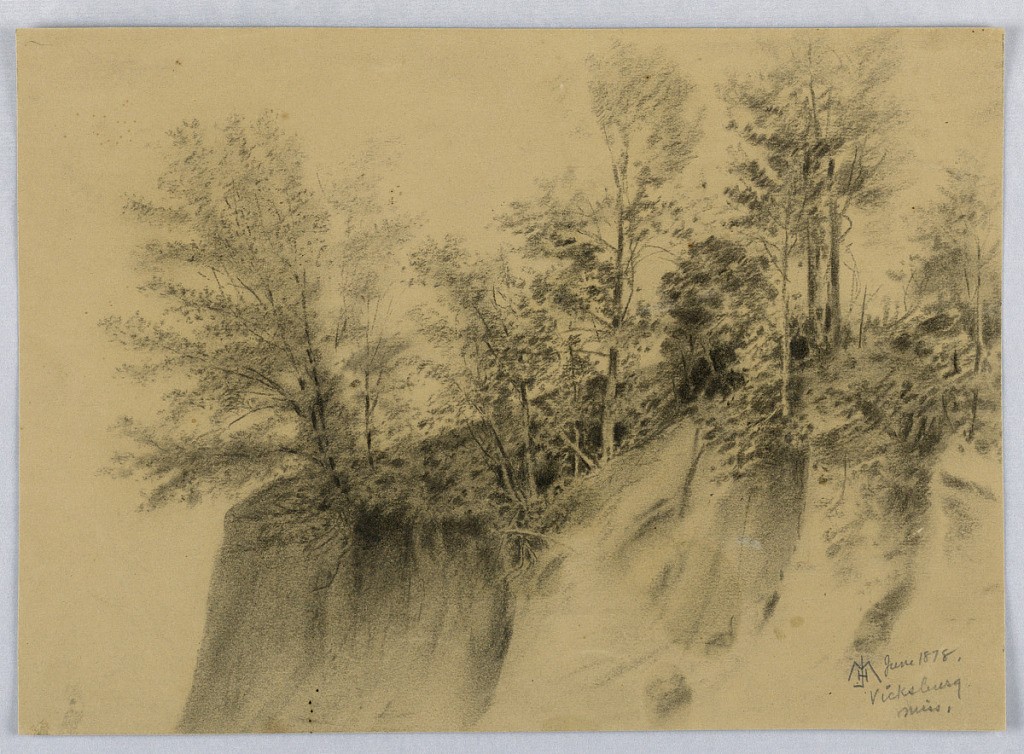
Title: Cliff and Trees, Vicksburg, Miss.
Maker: James Henry Moser, Canadian, 1854–1913
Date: June 1878
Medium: Charcoal on brown paper
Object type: Drawing
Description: Part of a cliff or dune jutting out from the right, with a steep slope of bare earth. Trees and other vegetation on the top.